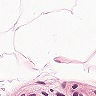
Metastatic tissue present: no